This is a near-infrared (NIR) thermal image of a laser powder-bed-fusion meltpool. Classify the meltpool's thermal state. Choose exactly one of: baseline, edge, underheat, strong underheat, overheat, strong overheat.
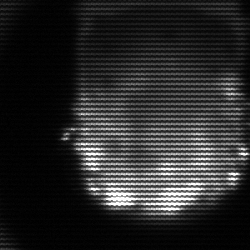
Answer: baseline